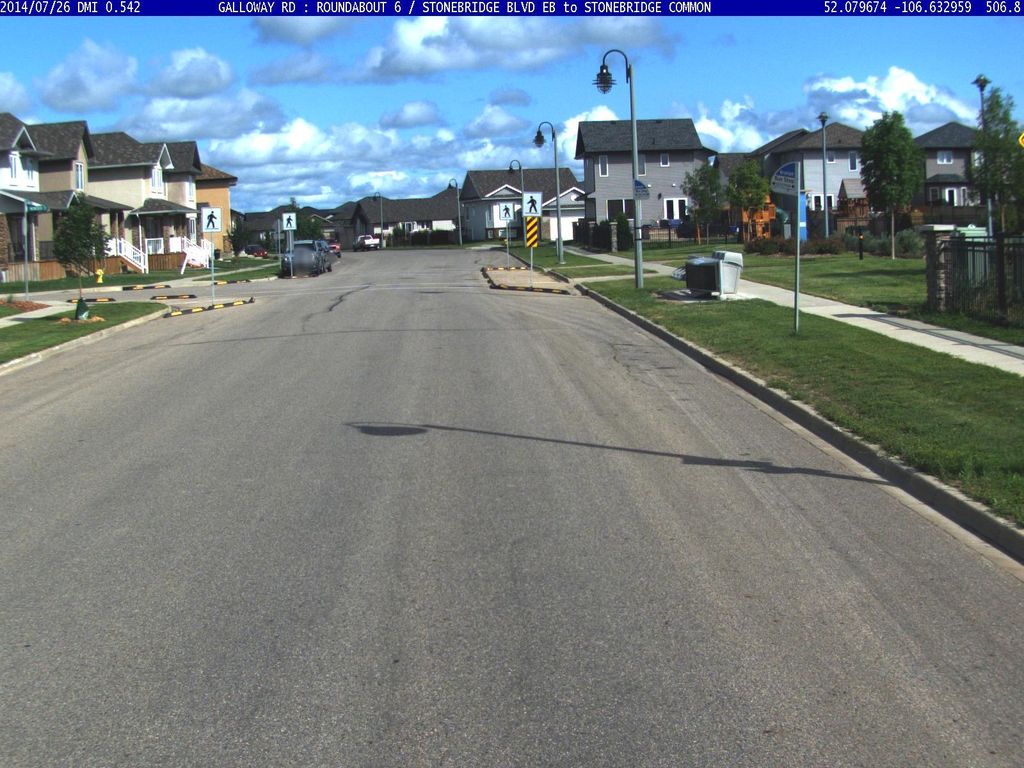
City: saskatoon